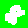
Digit: 8